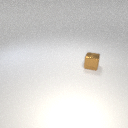
small brown metal cube